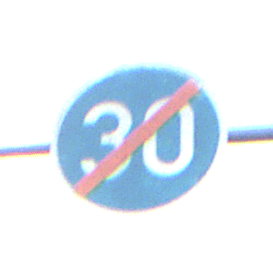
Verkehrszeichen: EndeMindestgeschwindigkeit
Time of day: SunriseSunset
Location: Outdoor (RoadRail)
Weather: PartlyCloudy
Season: NotSpecified
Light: Natural